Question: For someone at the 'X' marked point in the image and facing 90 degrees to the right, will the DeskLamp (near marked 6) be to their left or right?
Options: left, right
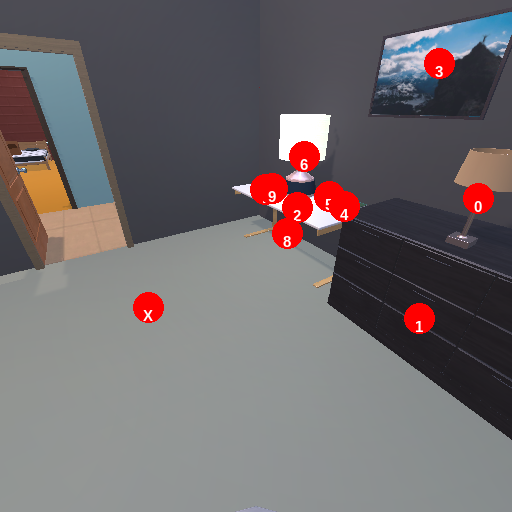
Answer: left